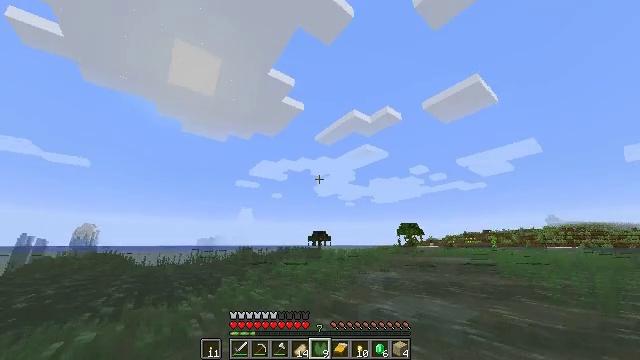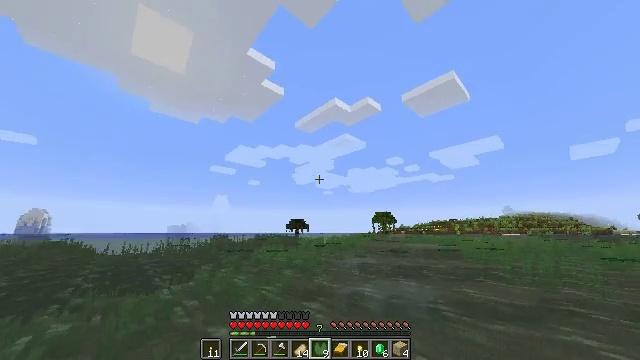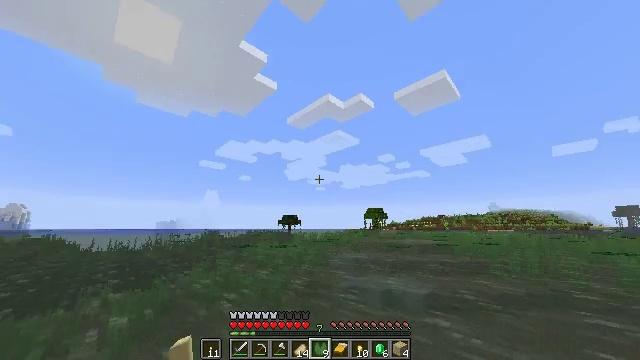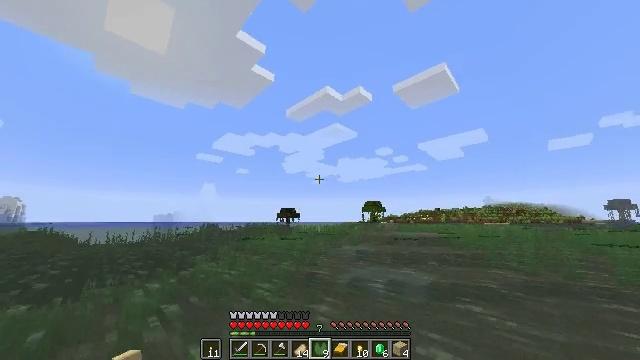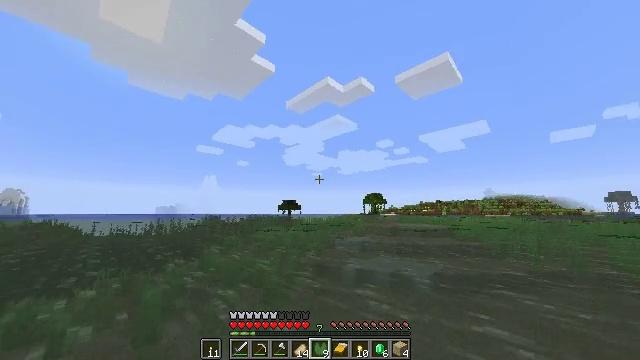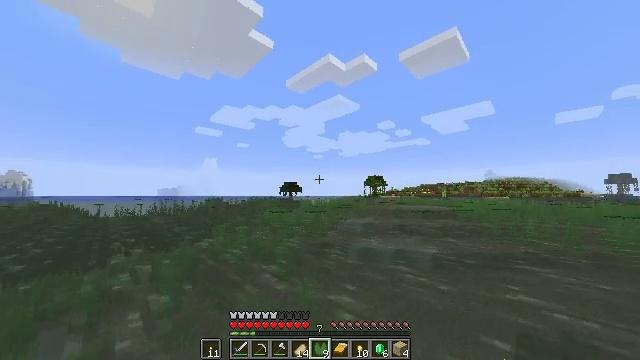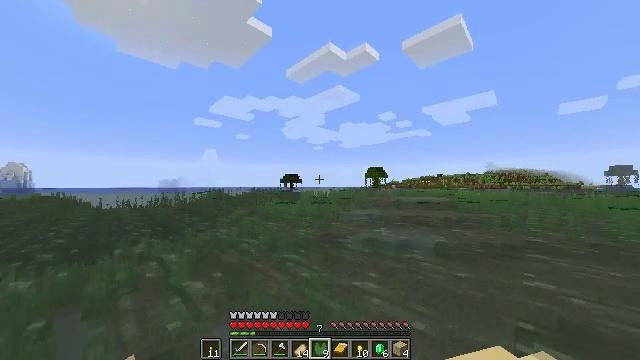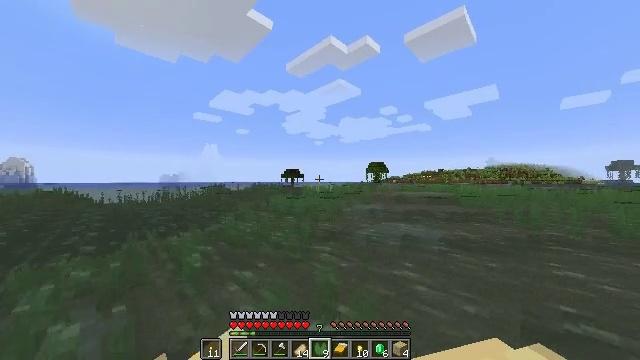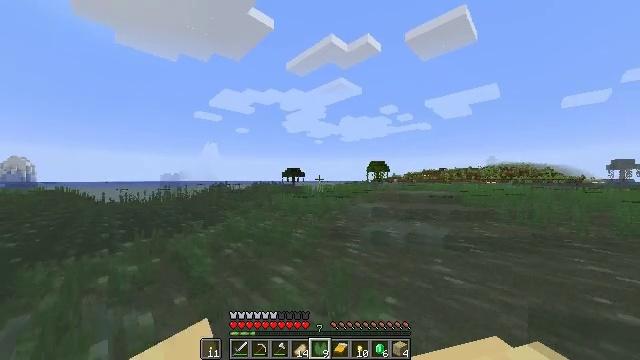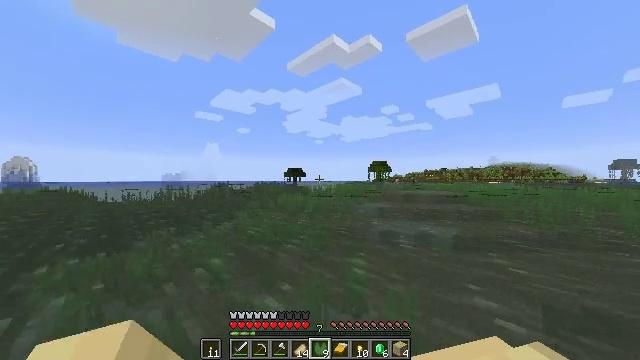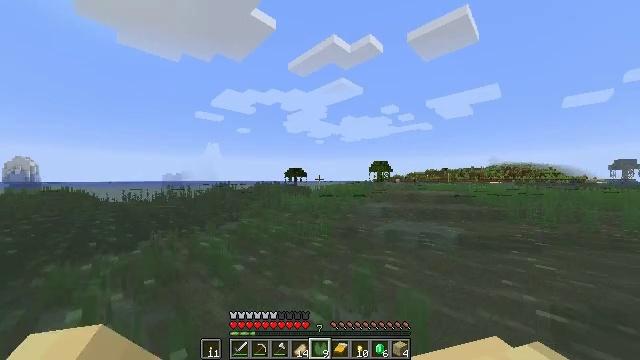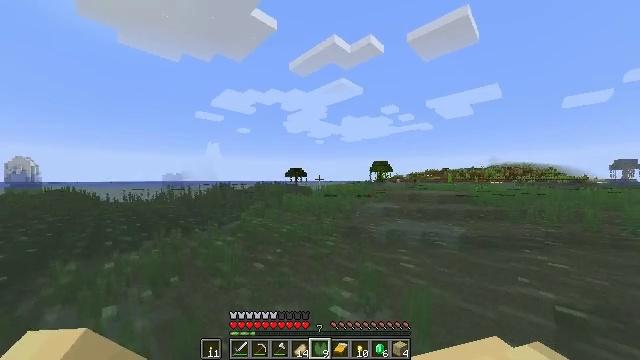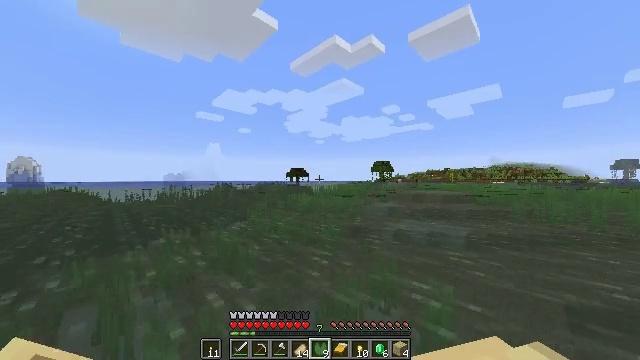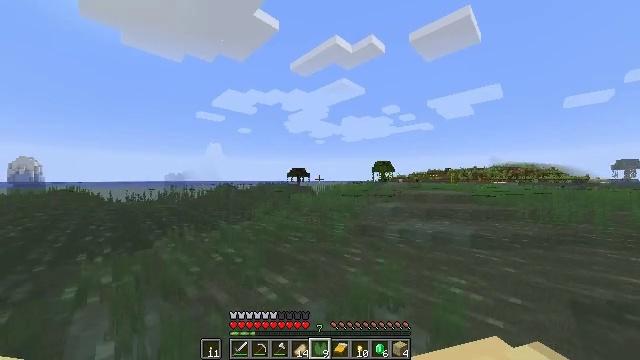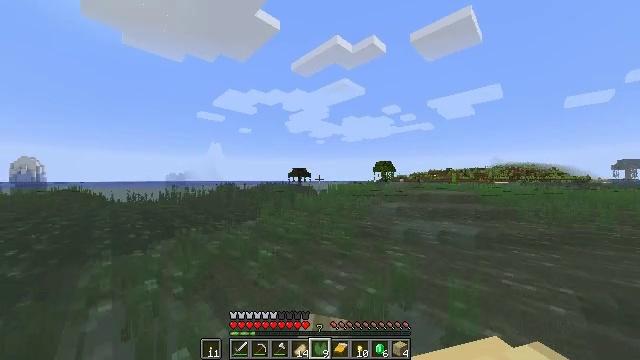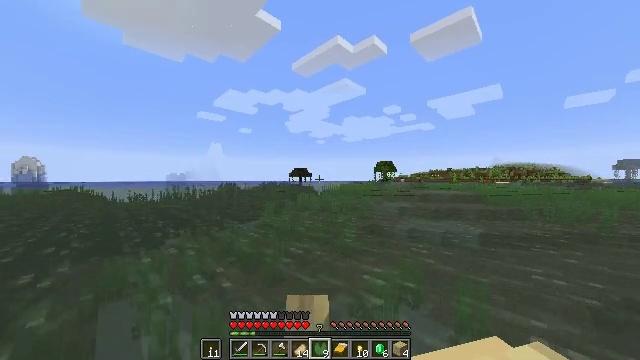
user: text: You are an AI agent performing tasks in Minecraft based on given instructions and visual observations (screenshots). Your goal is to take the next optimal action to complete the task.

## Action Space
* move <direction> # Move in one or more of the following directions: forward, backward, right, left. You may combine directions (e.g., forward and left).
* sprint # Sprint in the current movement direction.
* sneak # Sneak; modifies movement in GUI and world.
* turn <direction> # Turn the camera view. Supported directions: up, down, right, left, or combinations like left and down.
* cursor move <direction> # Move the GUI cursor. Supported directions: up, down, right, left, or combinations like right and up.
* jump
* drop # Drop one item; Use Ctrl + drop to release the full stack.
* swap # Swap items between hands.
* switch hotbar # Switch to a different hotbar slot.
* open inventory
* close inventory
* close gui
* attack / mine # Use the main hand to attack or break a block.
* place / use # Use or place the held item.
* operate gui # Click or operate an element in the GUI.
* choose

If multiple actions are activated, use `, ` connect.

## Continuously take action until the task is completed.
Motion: motion action
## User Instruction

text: Drop a lily pad.
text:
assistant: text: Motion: move forward, sprint, turn right and down
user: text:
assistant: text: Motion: move forward, sprint, turn right and down
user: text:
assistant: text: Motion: move forward, sprint, turn right and down
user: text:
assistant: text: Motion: move forward, sprint, turn right and down
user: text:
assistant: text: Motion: move forward, sprint, turn right and down
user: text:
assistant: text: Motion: move forward, sprint, turn right and down
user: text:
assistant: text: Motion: move forward, sprint, turn right and down
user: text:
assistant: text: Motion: move forward, sprint, turn right
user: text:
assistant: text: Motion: move forward, sprint
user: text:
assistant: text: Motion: move forward, sprint
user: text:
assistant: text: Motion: move forward, sprint
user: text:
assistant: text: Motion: move forward, sprint
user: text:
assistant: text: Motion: move forward, sprint
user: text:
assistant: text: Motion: move forward, sprint
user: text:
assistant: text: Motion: move forward, sprint
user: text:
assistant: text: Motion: move forward, sprint
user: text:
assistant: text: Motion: move forward, sprint
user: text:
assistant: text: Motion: move forward, sprint
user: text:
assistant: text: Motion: move forward, sprint
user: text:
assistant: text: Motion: move forward, sprint
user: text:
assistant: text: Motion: move forward, sprint
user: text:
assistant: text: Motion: move forward, sprint
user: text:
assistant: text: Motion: move forward, sprint
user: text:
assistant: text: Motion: move forward, sprint
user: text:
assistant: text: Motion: move forward, sprint
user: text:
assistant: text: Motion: move forward, sprint, turn left and down
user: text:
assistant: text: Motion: move forward, sprint, turn left and down
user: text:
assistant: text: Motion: move forward, sprint, turn left and down
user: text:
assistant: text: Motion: move forward, sprint, turn left
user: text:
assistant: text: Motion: move forward, sprint, turn left